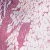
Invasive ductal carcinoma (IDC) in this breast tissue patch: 1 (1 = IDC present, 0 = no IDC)